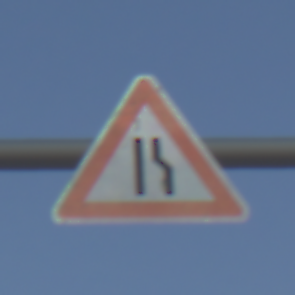
Verkehrszeichen: EinseitigVerengteFahrbahnRechts
Umgebung: Outdoor, Urban
Tageszeit: SunriseSunset
Wetter: Clear
Licht: Natural
Jahreszeit: NotSpecified
Kontrast: MediumContrast